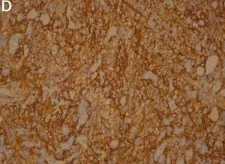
(D) Tumor cells are positive for CD34. IHC x 200.
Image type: pathology (immunostaining)